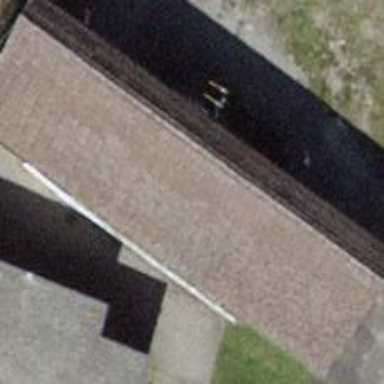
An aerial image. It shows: Shed building.